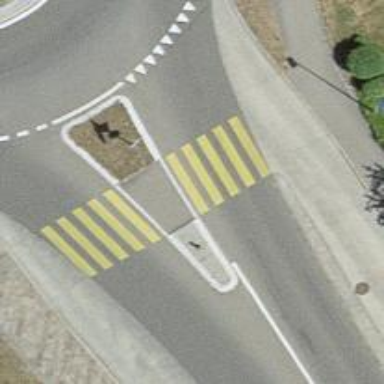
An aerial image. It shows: Uncontrolled crossing with pedestrian island.